【题型】填空题　【知识点】函数　【难度】medium
水平放置的边长为1的正方形 \(ABCD\) 沿 \(x\) 轴正向滚动，初始时顶点 \(A\) 在坐标原点，（沿 \(x\) 轴正向滚动指的是先以顶点 \(B\) 为中心顺时针旋转，再以顶点 \(C\) 为中心顺时针旋转，如此继续）设顶点 \(A(x,y)\) 的轨迹方程是 \(y = f(x)\)，则 \(f\left(2023\frac{1}{2}\right) = \underline{\quad\quad}\).

\vspace{0.5em}
\noindent
【解答】
【答案】\(\displaystyle \frac{\sqrt{3}}{2}\)（/ \(\frac{1}{2}\sqrt{3}\)）
\vspace{0.5em}
\noindent
【分析】由题意确定 \(y = f(x)\) 是周期为4的周期函数，再确定 \(y = f(x)\) 在一个周期内图象，并求出相应部分解析式，利用周期性即可求值。
\vspace{0.5em}
\noindent
【详解】如图，

经过三次旋转后点 \(A\) 回到 \(x\) 轴，此时 \(A\) 的坐标为 \((4,0)\)，由初始时点 \(A\) 在坐标原点 \((0,0)\)，可知 \(y = f(x)\) 是周期为4的周期函数，所以
\[
f\left(2023\frac{1}{2}\right) = f\left(505 \times 4 + 3\frac{1}{2}\right) = f\left(3\frac{1}{2}\right).
\]
由 \(M(3,0)\)，\(MA = MC = 1\)，所以扇形 \(AMC\) 所在圆的方程为 \((x-3)^2 + y^2 = 1\)，所以当 \(x = 3\frac{1}{2}\) 时，
\[
\left(3\frac{1}{2} - 3\right)^2 + y^2 = 1 \implies y^2 = \frac{3}{4},
\]
又因为 \(y = f(x)\) 图象在 \(x\) 轴上方，所以 \(y = \frac{\sqrt{3}}{2}\)，所以
\[
f\left(3\frac{1}{2}\right) = \frac{\sqrt{3}}{2},
\]
所以 \(f\left(3\frac{1}{2}\right) = \frac{\sqrt{3}}{2}\)，故 \(f\left(2023\frac{1}{2}\right) = f\left(3\frac{1}{2}\right) = \frac{\sqrt{3}}{2}\).
\vspace{0.5em}
\noindent
故答案为：\(\displaystyle \frac{\sqrt{3}}{2}\).
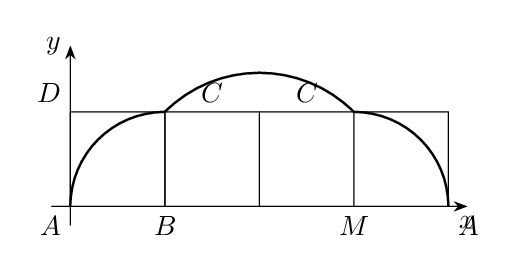